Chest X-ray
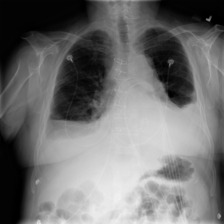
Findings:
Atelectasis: positive
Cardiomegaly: negative
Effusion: positive
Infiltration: negative
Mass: negative
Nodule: negative
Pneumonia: negative
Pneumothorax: negative
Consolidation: negative
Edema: negative
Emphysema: negative
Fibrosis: negative
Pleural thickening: negative
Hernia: negative